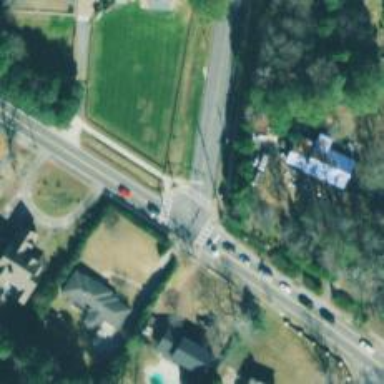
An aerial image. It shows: Marked crossing on the road.